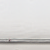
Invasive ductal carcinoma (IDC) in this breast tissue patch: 0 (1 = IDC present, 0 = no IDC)